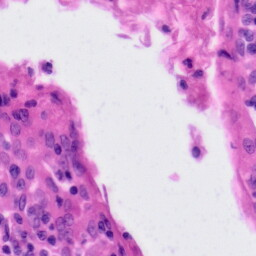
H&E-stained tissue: Tonsil